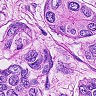
Metastatic tissue present: yes